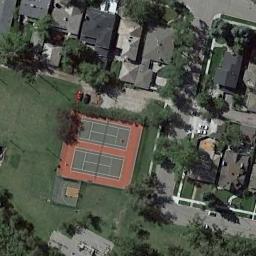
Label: tennis_court